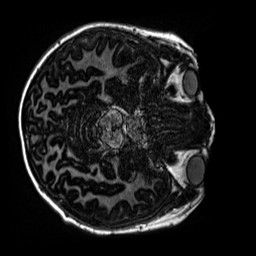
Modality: MP2RAGE
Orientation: axial
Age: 9
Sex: male
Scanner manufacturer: siemens
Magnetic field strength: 3 T
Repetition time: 4 s
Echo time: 0.00299 s